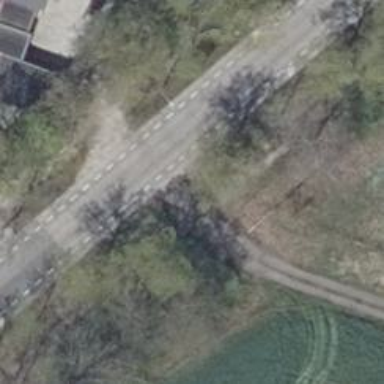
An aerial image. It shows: Secondary road with concrete surface and lanes for cycling on both sides.